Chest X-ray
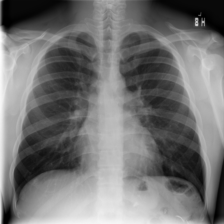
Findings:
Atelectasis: negative
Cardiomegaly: negative
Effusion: negative
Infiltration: negative
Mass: negative
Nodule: negative
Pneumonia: negative
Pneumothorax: negative
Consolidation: negative
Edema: negative
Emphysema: negative
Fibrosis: negative
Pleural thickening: negative
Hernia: negative